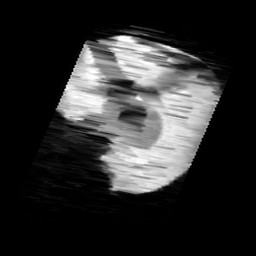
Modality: minIP
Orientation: sagittal
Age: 11
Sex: male
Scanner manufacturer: siemens
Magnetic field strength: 3 T
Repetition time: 0.027 s
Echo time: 0.02 s